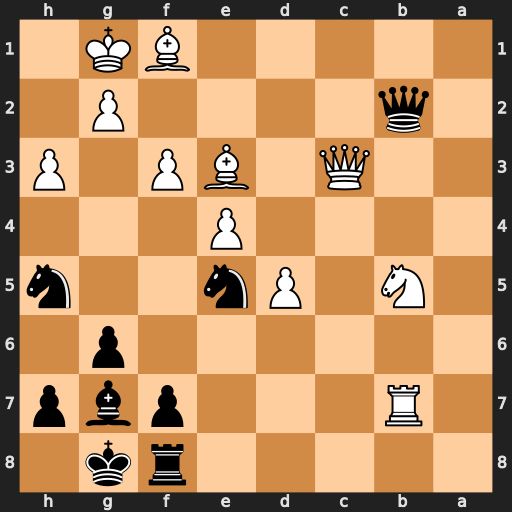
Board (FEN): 5rk1/1R3pbp/6p1/1N1Pn2n/4P3/2Q1BP1P/1q4P1/5BK1
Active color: b
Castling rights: -
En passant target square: -
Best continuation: Nxf3+ gxf3 Bxc3